Interaction volume radius: 10 \u00c5
Interaction volume height: 15 \u00c5
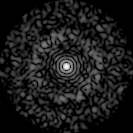
Disorder parameter: 0.8184